Question: When you set requestWindowFeature(Window.FEATURE_INDETERMINATE_PROGRESS); you're able to (activity).setProgressBarIndeterminateVisibility(Boolean.TRUE); and a spinner shows up in the actionbar:

Is it possible to change this spinner ? Or at least make it smaller ?
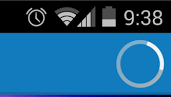
Answer: This is not spinner, but progress bar. You should tune your styles:
'''
<style name="AppTheme" parent="yourparentstyle">
<item name="android:actionBarStyle">@style/ActionBarWithChangedSpinner</item>
</style>
<style name="ActionBarWithChangedSpinner" parent="@android:style/Widget.ActionBar">
<item name="android:indeterminateProgressStyle">@style/IndeterminateProgressStyle</item>
</style>
<style name="IndeterminateProgressStyle" parent="@android:style/Widget.ProgressBar">
<item name="android:indeterminateDrawable">@drawable/your_drawable</item>
...
</style>
'''